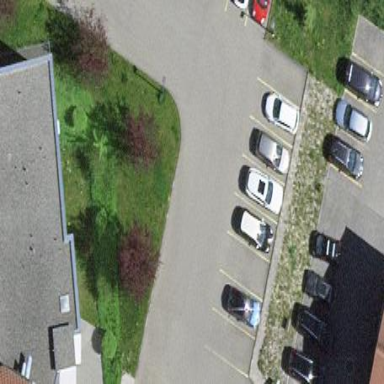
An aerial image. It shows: Parking area with surface.